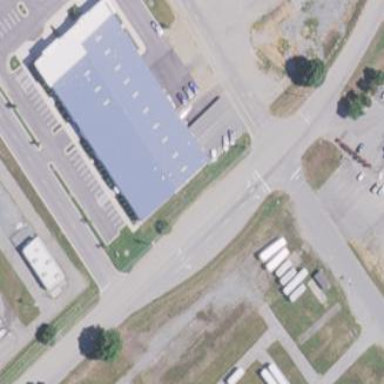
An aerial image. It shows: Building housing driving school.